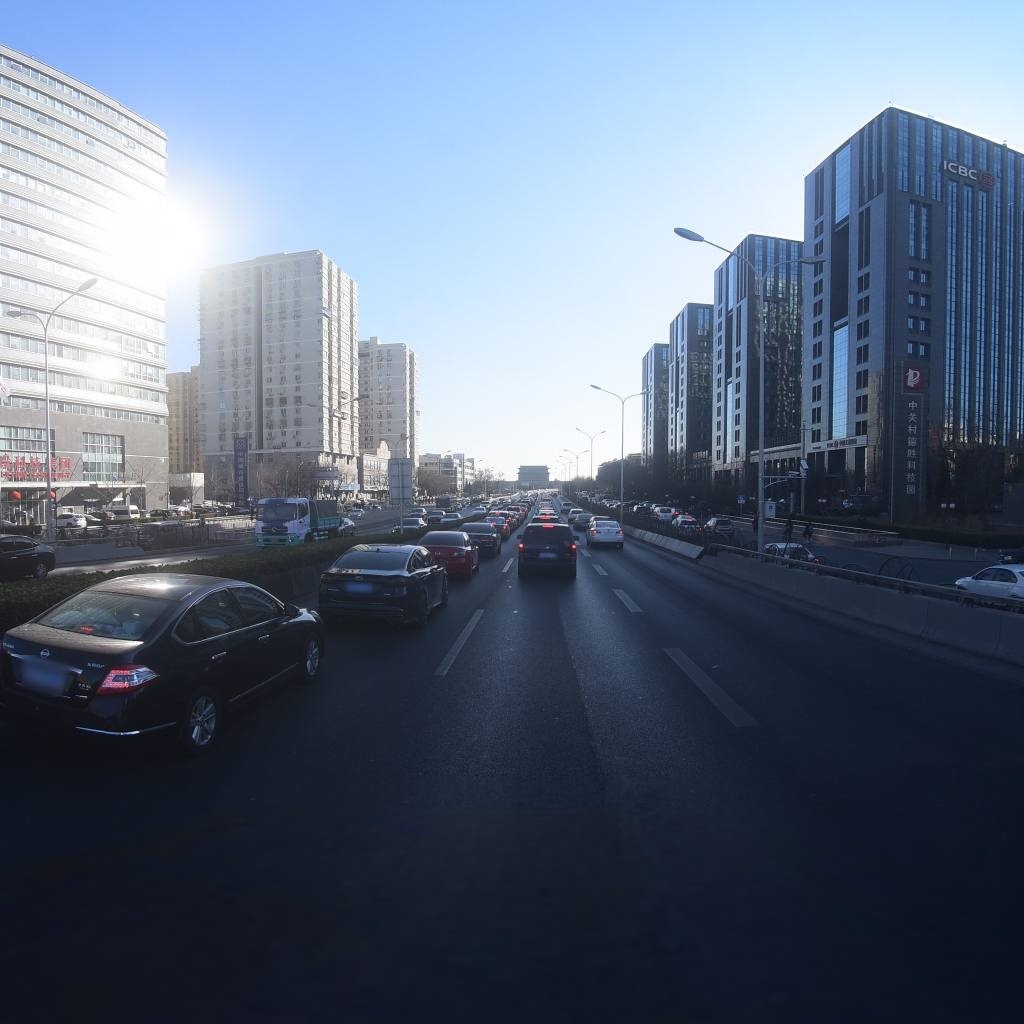
Region: Xicheng
Road damage annotations: longitudinal crack